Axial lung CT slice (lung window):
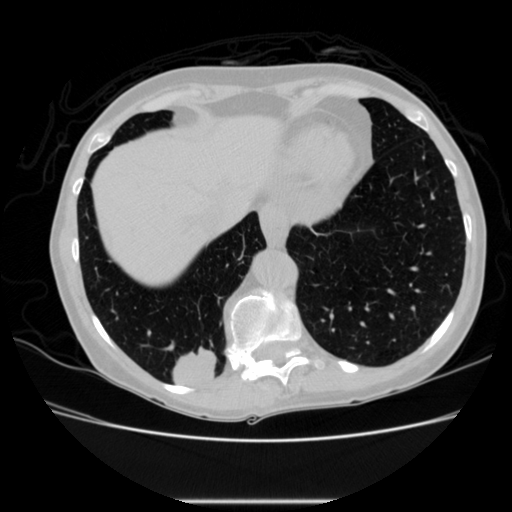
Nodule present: no